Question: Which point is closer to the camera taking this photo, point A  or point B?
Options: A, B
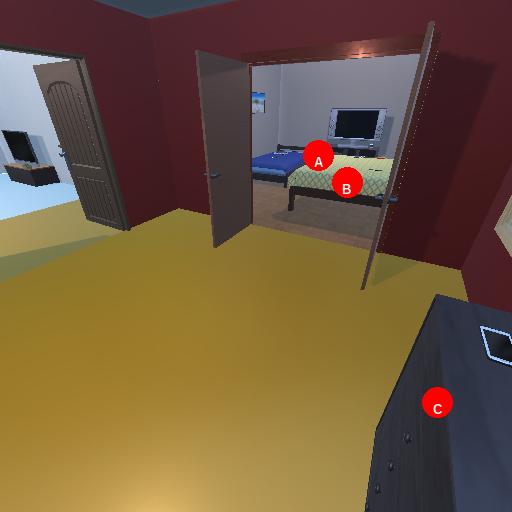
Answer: A